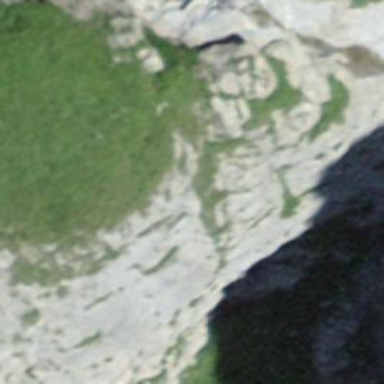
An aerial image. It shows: Cliff in nature.